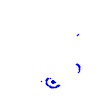
Particle: proton